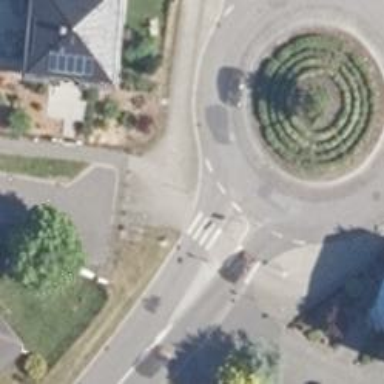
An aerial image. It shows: Uncontrolled zebra crossing with central island.